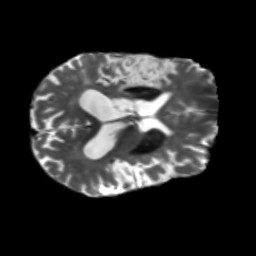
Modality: T2w
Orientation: axial
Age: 71
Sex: male
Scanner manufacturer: siemens
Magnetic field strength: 3 T
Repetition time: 5.47 s
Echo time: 0.0854 s